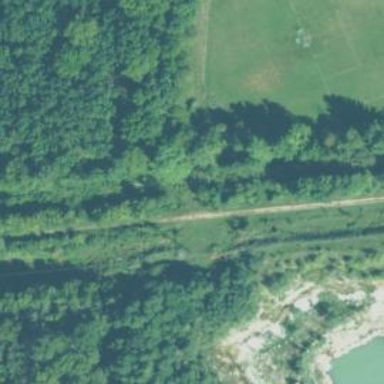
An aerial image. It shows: Path with excellent trail visibility.